Question: I want to display a simple color on the background of the cells int the color column only?

how do I display the color instead of the color code atleast the background color of the cell itself? btw i'm using the fullrowselect..
my code for loading the database
'''
SuspendLayout();
using (MySqlConnection conn = new MySqlConnection(myConnection))
{
//string cell = dataGridView3.CurrentCell.Value.ToString();
conn.Open();
string query = "SELECT productid,description,color,quantity,unitprice FROM deqor.tblproducts where category=?cat;";
using (MySqlCommand cmd = new MySqlCommand(query, conn))
{
cmd.Parameters.AddWithValue("?cat", comboBox1.SelectedItem.ToString());
try
{
sda = new MySqlDataAdapter();
sda.SelectCommand = cmd;
datset = new DataTable();
sda.Fill(datset);
bsource = new BindingSource();
bsource.DataSource = datset;
dataGridView1.DataSource = bsource;
DataGridViewColumn column = dataGridView1.Columns[0];
column.HeaderText = "Code";
column.Width = 160;
DataGridViewColumn column1 = dataGridView1.Columns[1];
column1.HeaderText = "Brand";
column1.Width = 220;
DataGridViewColumn column2 = dataGridView1.Columns[2];
column2.HeaderText = "Color";
column2.Width = 100;
DataGridViewColumn column3 = dataGridView1.Columns[3];
column3.HeaderText = "Quantity";
column3.Width = 50;
DataGridViewColumn column4 = dataGridView1.Columns[4];
column4.HeaderText = "Price";
column4.Width = 50;
sda.Update(datset);
if (dataGridView1.RowCount < 1)
{
datset.Clear();
string row = "NO items found";
datset.Rows.Add(row);
}
}
catch (Exception ex)
{
MessageBox.Show("" + ex);
}
}
conn.Close();
}
ResumeLayout();
'''
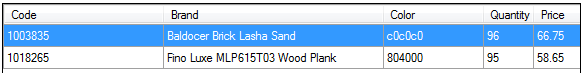
Answer: You could set the color during the 'CellFormatting' event, see <URL> for an explanation
'''
private void dataGridView1_CellFormatting(object sender, DataGridViewCellFormattingEventArgs e)
{
//Check if we're formatting the color column
if (this.dataGridView1.Columns[e.ColumnIndex].Name == "Color")
{
//Make sure there's a value set
if (e.Value != null)
{
string colorCode = (string)e.Value;
ColorConverter cc = new ColorConverter();
e.CellStyle.BackColor = (Color)cc.ConvertFromString("#" + colorCode);
//If you don't want the code to show
e.Value = "";
e.FormattingApplied = true;
}
}
}
'''